Question: I want to implement notifications like the one in the following image.
Notification appears any time. I think it's of course a background service waiting for new messages from the server then shows this. What I think this is an activity implemented as dialog with this custom UI. Am I correct? And is it a normal startActivity method from the service? And how do I do the transition animation to make it appears slowly from left to right with zooming when show up?

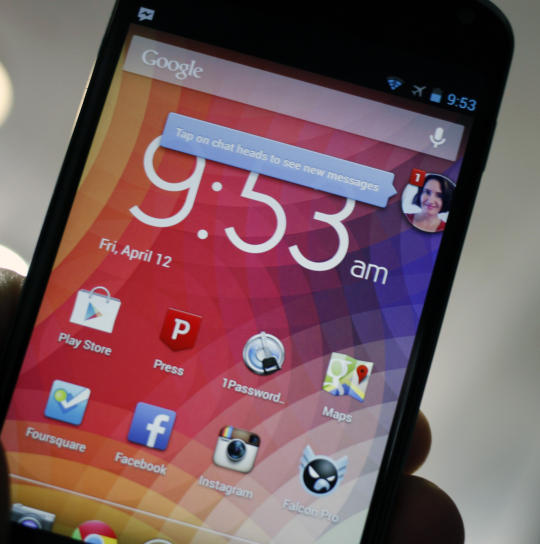
Answer: Check out this link <URL>. He provides information about how to add them on your screen.
The trick is to add a 'View' to the 'WindowManager' like following code
'''
private WindowManager windowManager;
private ImageView chatHead;
public void addView()
{
windowManager = (WindowManager) getSystemService(WINDOW_SERVICE);
chatHead = new ImageView(this);
chatHead.setImageResource(R.drawable.android_head);
WindowManager.LayoutParams params = new WindowManager.LayoutParams(
WindowManager.LayoutParams.WRAP_CONTENT,
WindowManager.LayoutParams.WRAP_CONTENT,
WindowManager.LayoutParams.TYPE_PHONE,
WindowManager.LayoutParams.FLAG_NOT_FOCUSABLE,
PixelFormat.TRANSLUCENT);
params.gravity = Gravity.TOP | Gravity.LEFT;
params.x = 0;
params.y = 100;
windowManager.addView(chatHead, params);
}
'''
Don't forget to add the permission '<uses-permission android:name="android.permission.SYSTEM_ALERT_WINDOW"/>'